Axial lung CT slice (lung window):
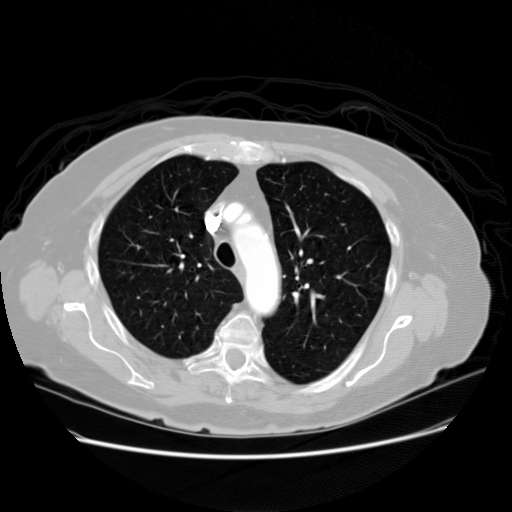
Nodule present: no